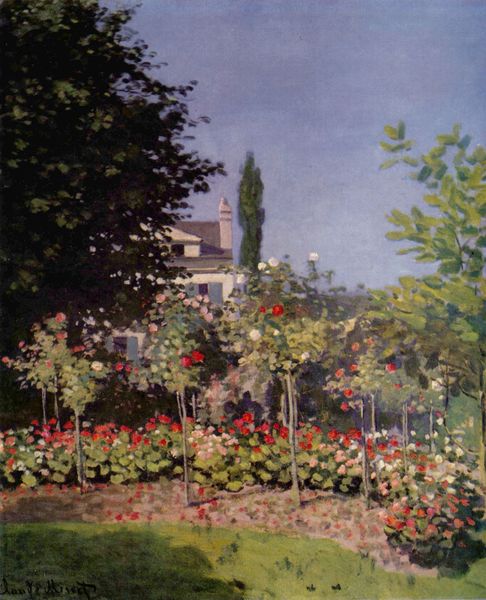
Titel: Blühender Garten in St. Adresse
Künstler: Claude Monet
Standort: Paris
Institution: Musée d'Orsay
Schlagwörter: baum, blau, blätter, gemälde, himmel, laub, schatten, weiß, wolken, aquarell, bäume, gelb, grün, impressionismus, landschaft, ocker, ausschnitt, blume, blumen, braun, fenster, frankreich, grau, hell, hintergrund, licht, schwarz, blüte, blüten, dach, gebäude, gras, haus, park, rasen, rose, rosen, rot, weg, wiese, malerei, bild, signatur, erde, natur, stamm, busch, büsche, gebüsch, sonne, realismus, blatt, pflanzen, england, schön, fensterläden, schornstein, garten, bäumchen, sommer, bogen, italien, süden, pointilismus, warm, giebel, hecke, wolkenlos, idylle, ölgemälde, stämme, impressionistisch, monet, manet, lciht, hoch, frühling, punkte, blühen, zypresse, laubbaum, flora, sonnig, villa, landhaus, beet, beete, blumenbeet, obstbäume, rabatte, stauden, claude monet, gaube, geranien, eibe, röte, gebüch, rondell, weoss, italienisch, somme, rosenbeet, hochstamm, rosengarten, atur, artig, argentieulle, mohne, rosenstöcke, mmel, zyprese, reosenbeet, toskana haus, blaue fensterläden, rgarten